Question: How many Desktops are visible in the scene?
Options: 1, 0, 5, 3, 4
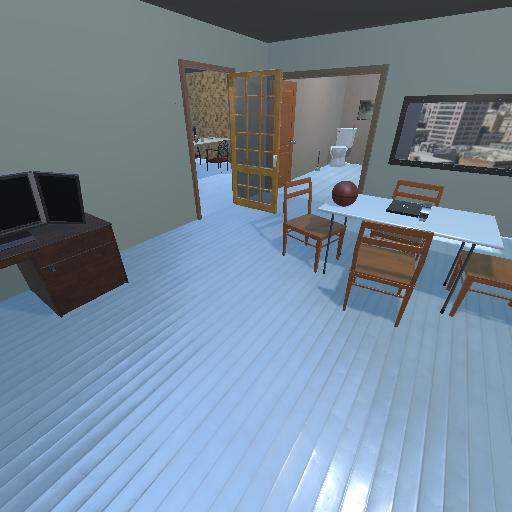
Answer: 1